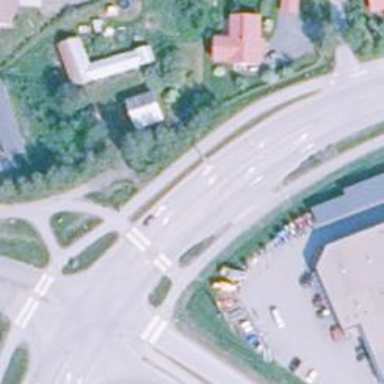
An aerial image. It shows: Uncontrolled crossing on the road.